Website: lowes
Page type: billing-address
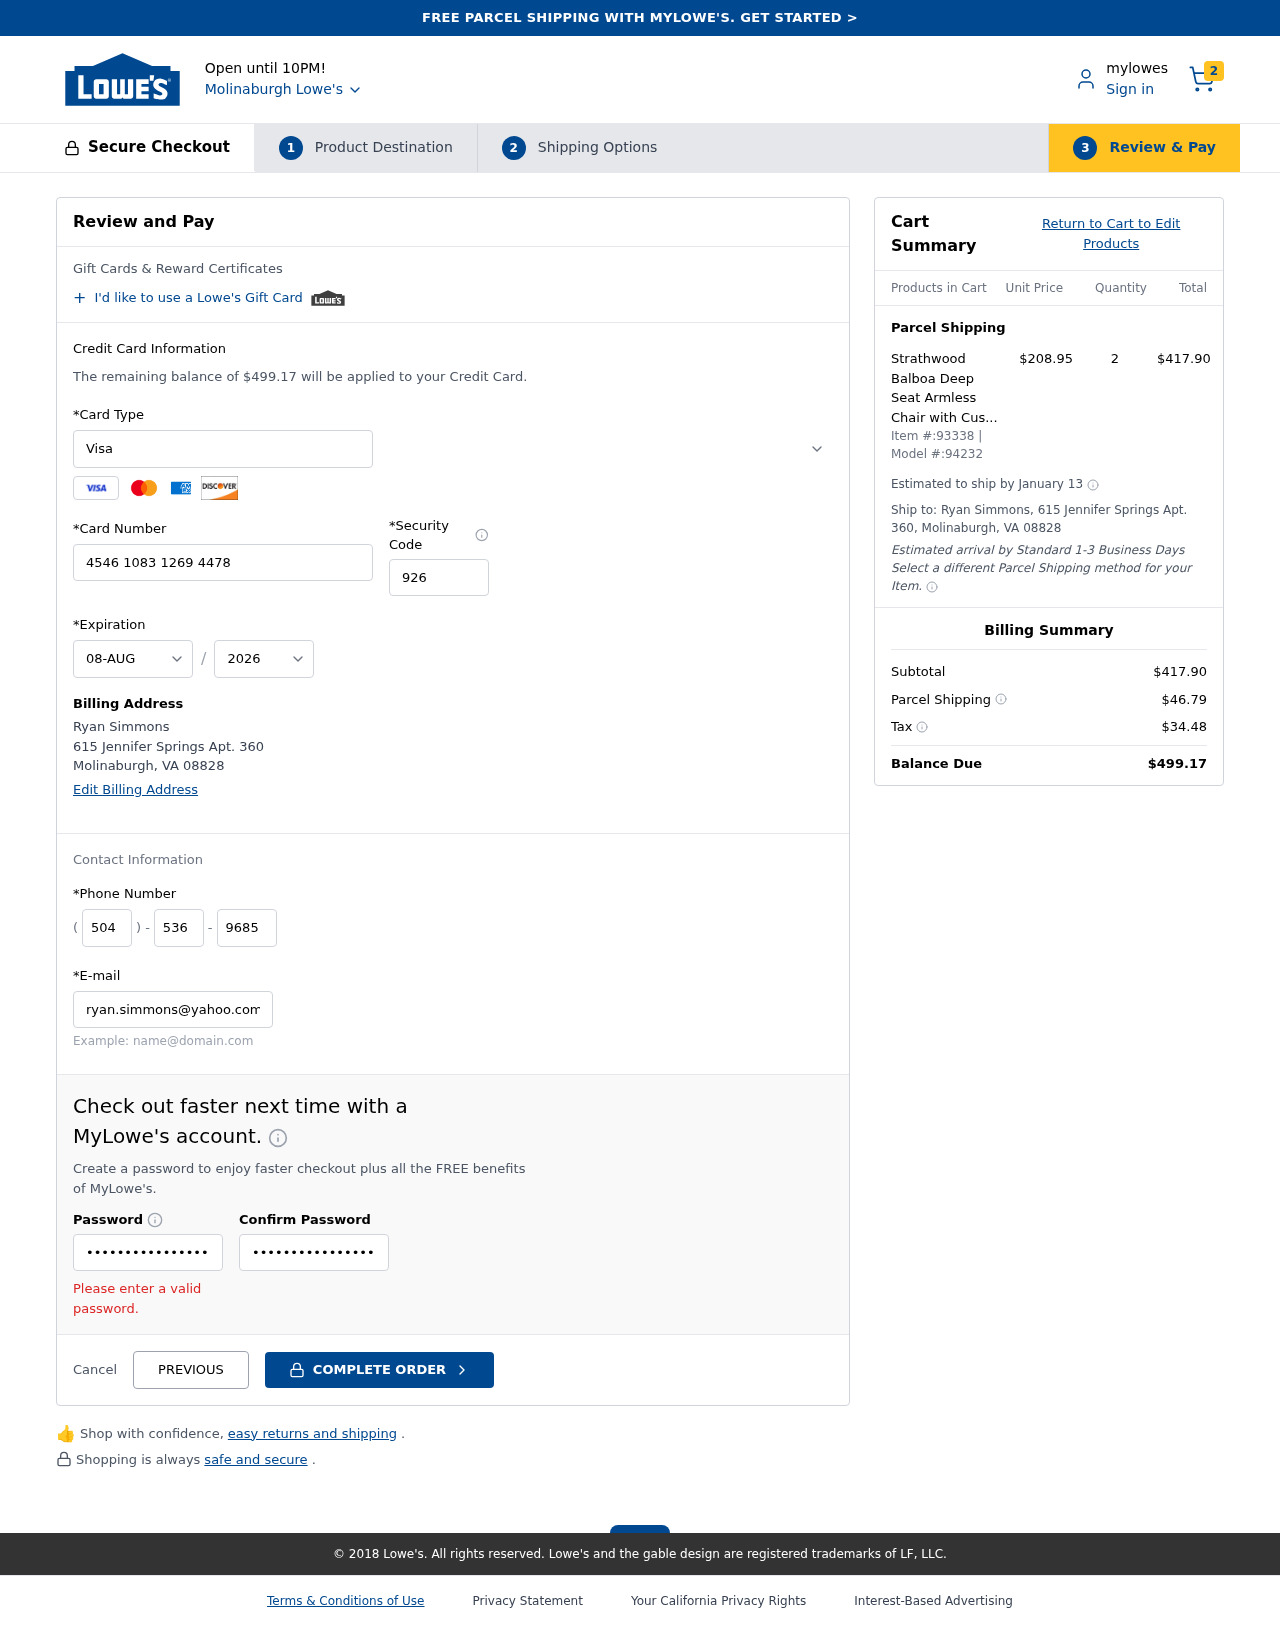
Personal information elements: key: PII_CARD_CVV
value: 926
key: PII_CARD_EXPIRY_MONTH
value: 08
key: PII_CARD_EXPIRY_YEAR
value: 26
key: PII_CARD_NUMBER
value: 4546 1083 1269 4478
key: PII_CARD_TYPE
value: Visa
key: PII_CITY
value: Molinaburgh
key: PII_CITY_STATE_ZIP
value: Molinaburgh, VA 08828
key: PII_EMAIL
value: ryan.simmons@yahoo.com
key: PII_FULLNAME
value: Ryan Simmons
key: PII_PHONE_AREA
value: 504
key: PII_PHONE_PREFIX
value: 536
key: PII_PHONE_SUFFIX
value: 9685
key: PII_STREET
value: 615 Jennifer Springs Apt. 360
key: PII_FULLNAME2
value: Ryan Simmons
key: PII_STREET2
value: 615 Jennifer Springs Apt. 360
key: PII_CITY_STATE_ZIP2
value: Molinaburgh, VA 08828
Product elements: key: PRODUCT1_NAME
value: Strathwood Balboa Deep Seat Armless Chair with Cushion
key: PRODUCT1_PRICE
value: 208.95
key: PRODUCT1_QUANTITY
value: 2
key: PRODUCT_ITEM_NUMBER
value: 93338
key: PRODUCT_MODEL_NUMBER
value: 94232
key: PRODUCT1_LINE_TOTAL
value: $417.90
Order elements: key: ORDER_NUM_ITEMS
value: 2
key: ORDER_TOTAL
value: $499.17
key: ORDER_SHIPPING_DATE
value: January 13
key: ORDER_SUBTOTAL
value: $417.90
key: ORDER_SHIPPING_COST
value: $46.79
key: ORDER_TAX
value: $34.48